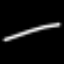
Label: line